Question: I need to add the icon for my navbar, so I have downloaded the icon from the following link,<URL>, I have downloaded the free icons. then I am trying to add the icons in the code, I cons are not displaying? What's wrong with code?
'''
<div data-role="navbar">
<ul>
<li><a id="other-color" data-icon="img/193-location-arrow.png" data-iconpos="left" href="#">Set Filter</a></li>
<li><a id="other-color" data-icon="img/193-location-arrow.png" data-iconpos="right" href="#">Add page</a></li>
</ul>
'''
Screenshot:

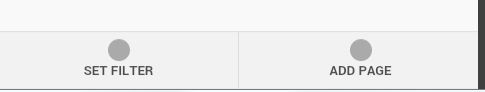
Answer: Create custom classes and modify their 'background-image' using ':after' pseudo selector.
'''
.ui-arrow:after {
background-image: url(../193-location-arrow.png);
background-size: 15px 15px;
}
.ui-location:after {
background-image: url(../07-map-marker.png);
background-size: 20px 20px;
}
'''
> <URL>